Question: New to to psql and slightly confused.
I executed the query "select * from users" and got the following result:

However, I get "END" after I execute the query.
How do I go about executing subsequent queries? (Or exit psql etc.)
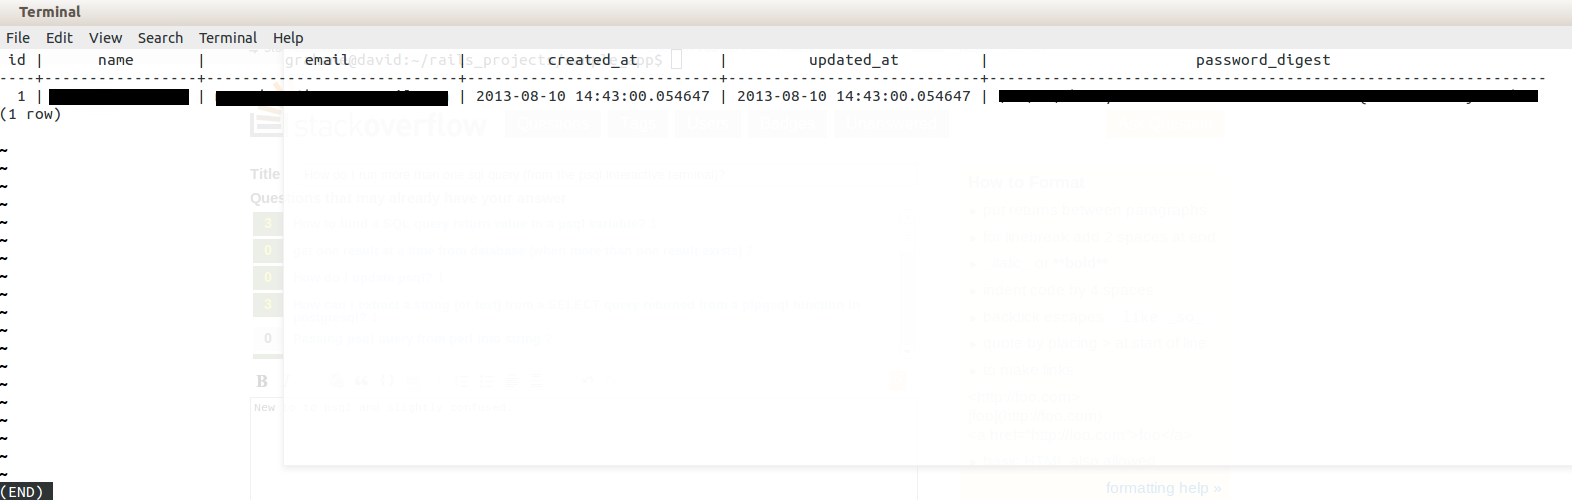
Answer: press 'q' . It quits the viewer.